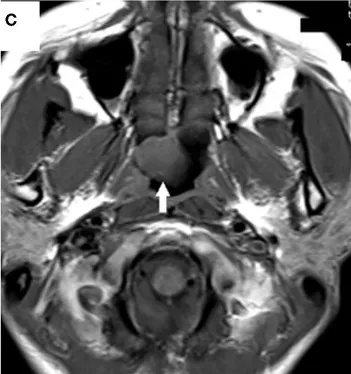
Tumor appearance on nasopharyngeal endoscopy and magnetic resonance imaging (MRI). Horizontal views of plain T1-weighted.
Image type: radiology (mri)